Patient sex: F
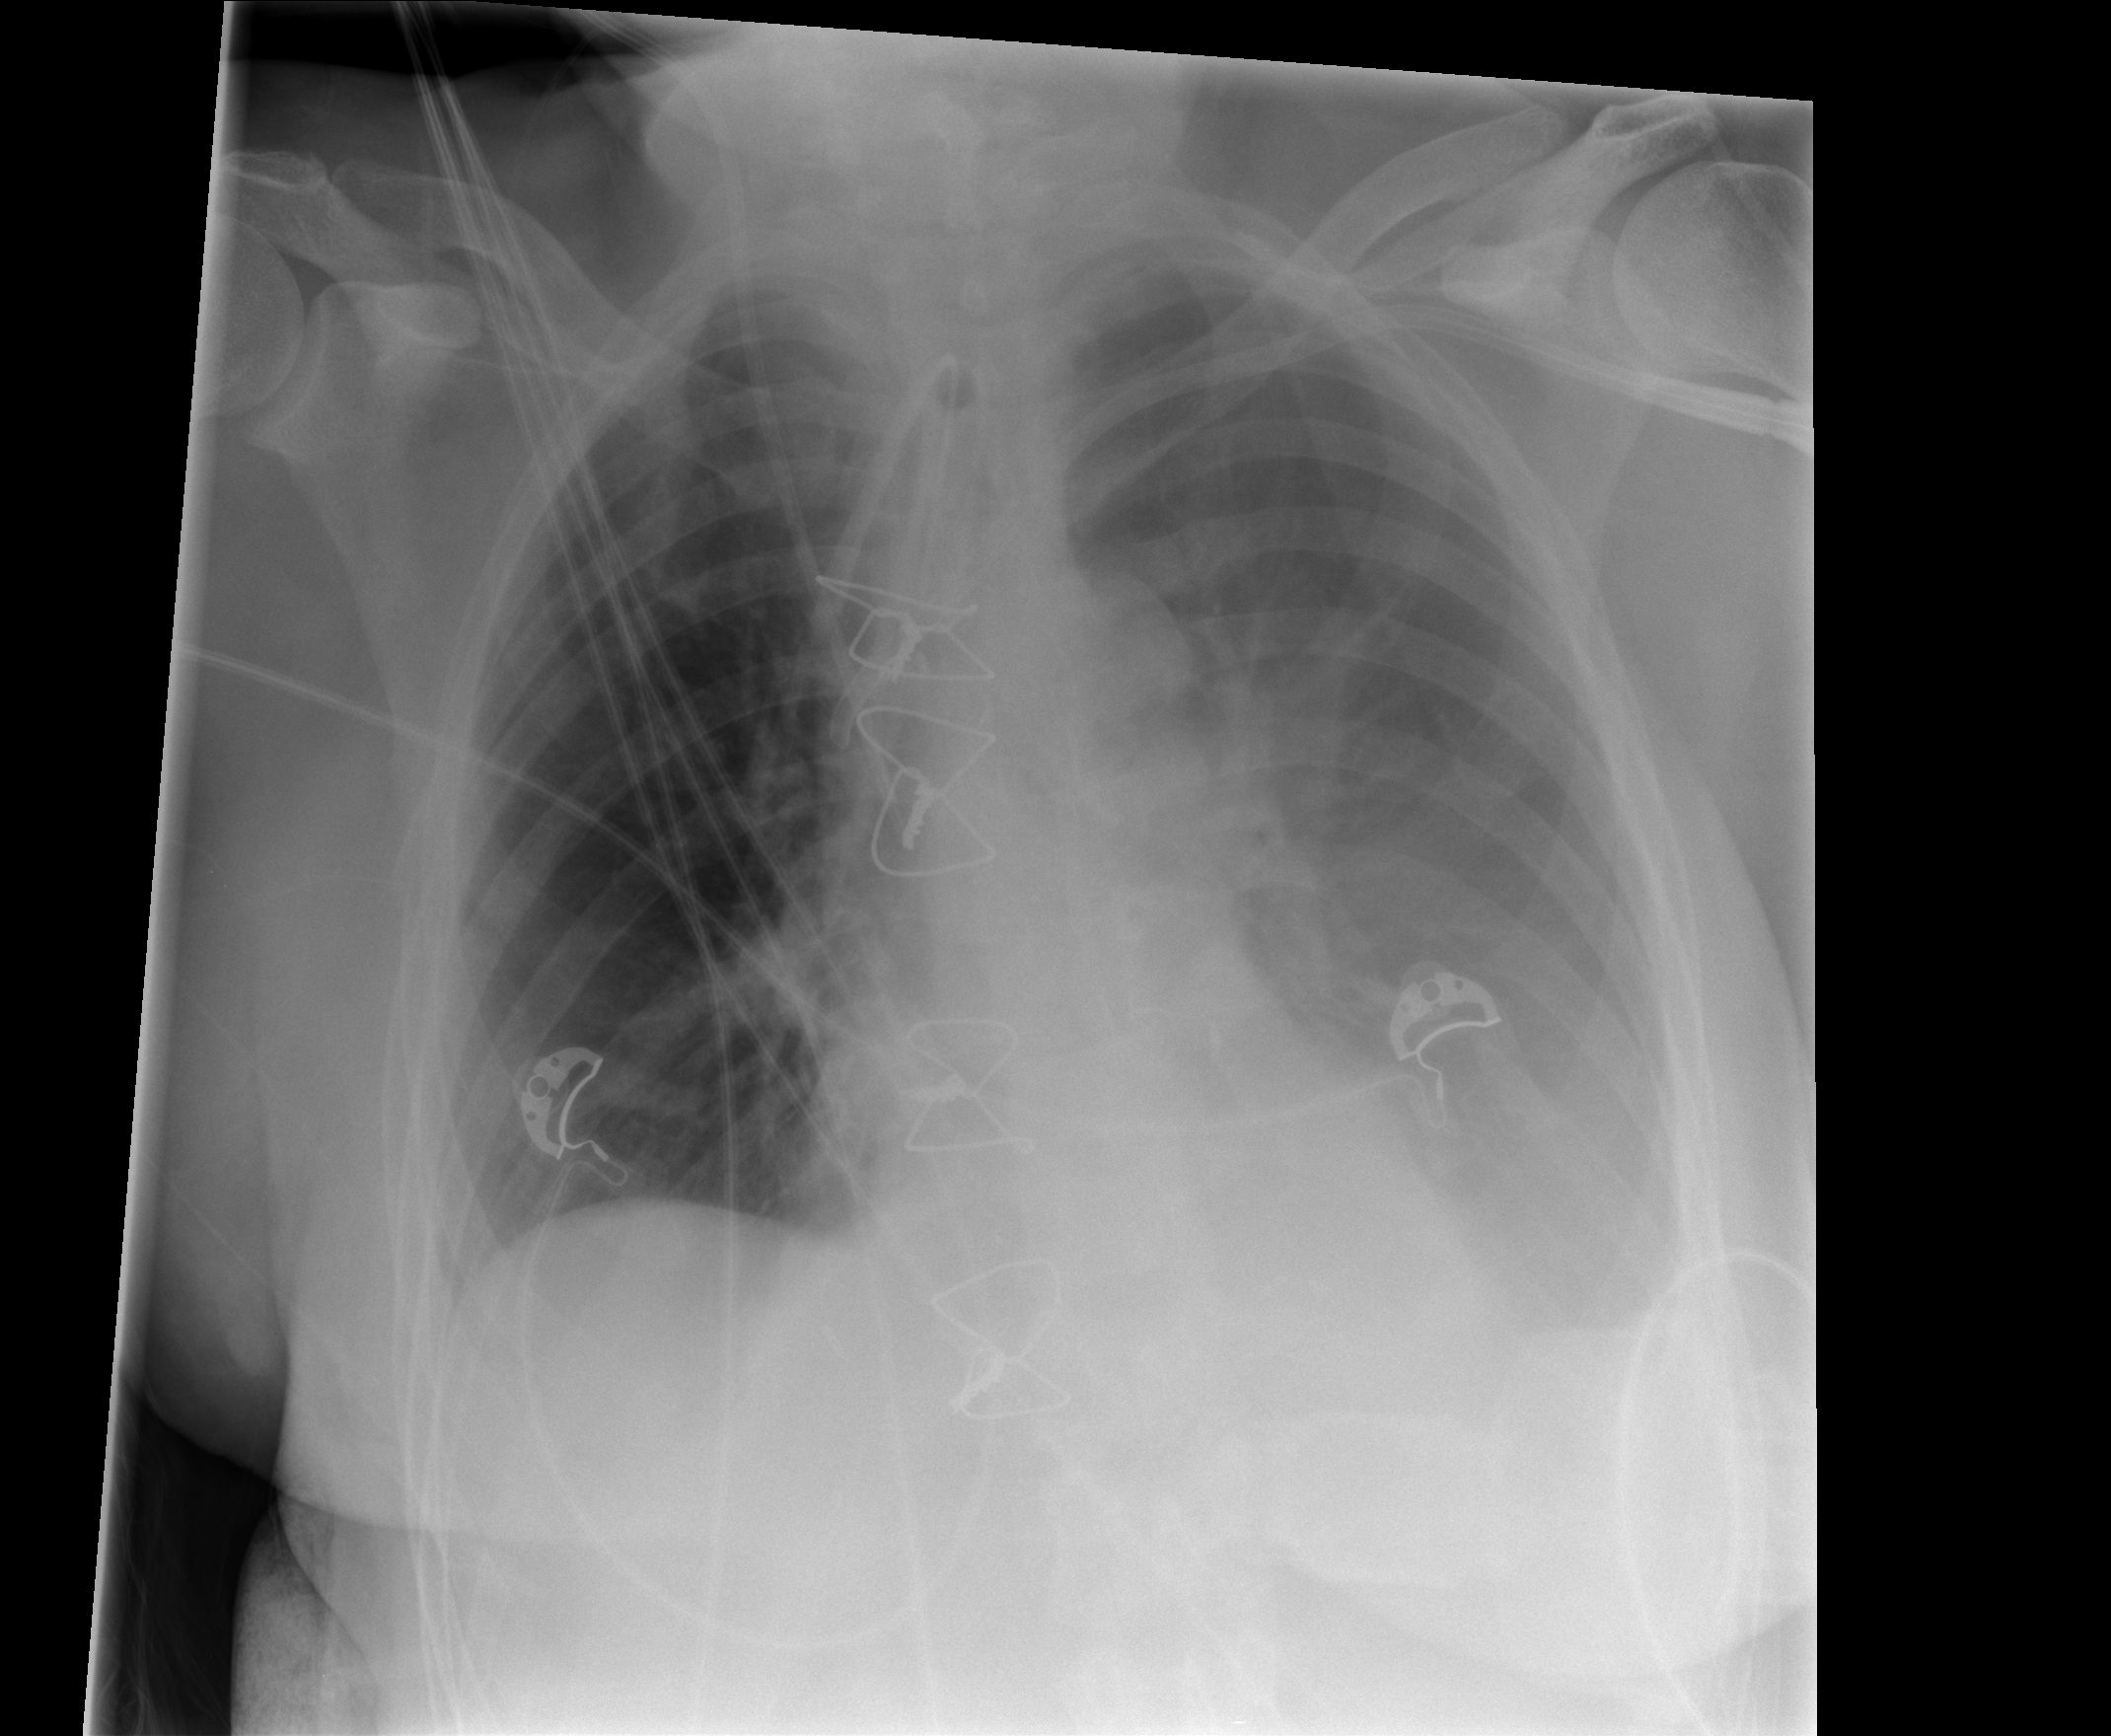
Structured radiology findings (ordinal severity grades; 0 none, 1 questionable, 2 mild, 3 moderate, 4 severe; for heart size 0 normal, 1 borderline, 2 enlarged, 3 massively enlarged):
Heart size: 0
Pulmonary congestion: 2
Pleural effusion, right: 0
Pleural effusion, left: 3
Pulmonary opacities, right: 0
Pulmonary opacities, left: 0
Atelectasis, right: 0
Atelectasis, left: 2